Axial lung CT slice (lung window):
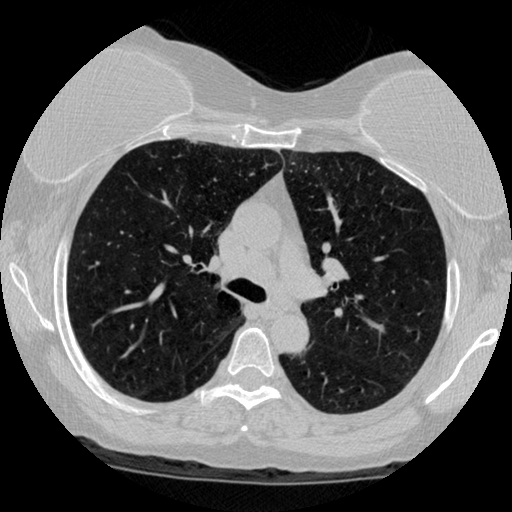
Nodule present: no